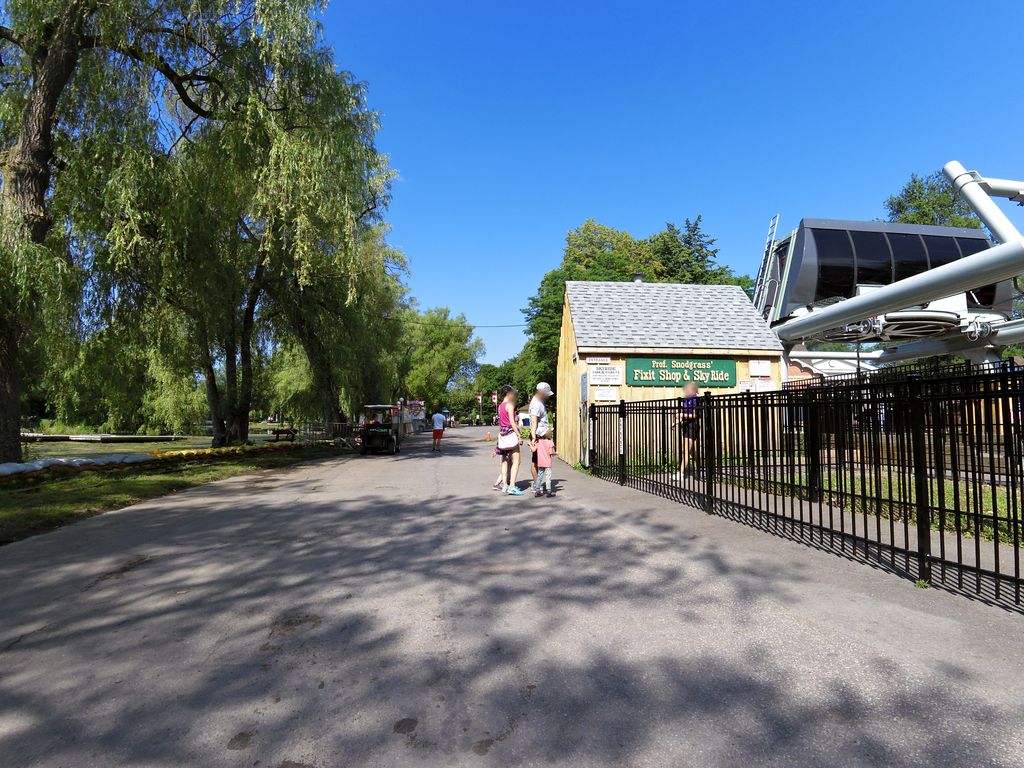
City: toronto